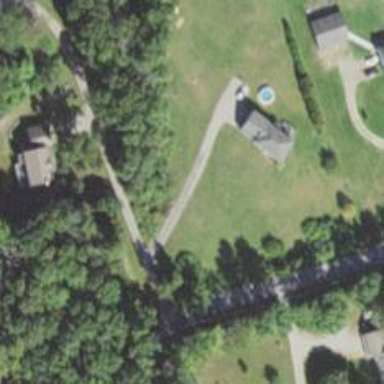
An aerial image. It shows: Residential driveway serving as service road.